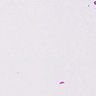
Metastatic tissue present: no